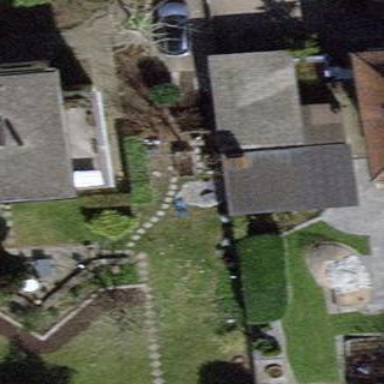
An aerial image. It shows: Garage.